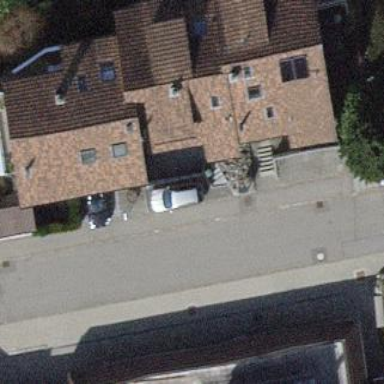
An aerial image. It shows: Terrace-style building with gabled roof.